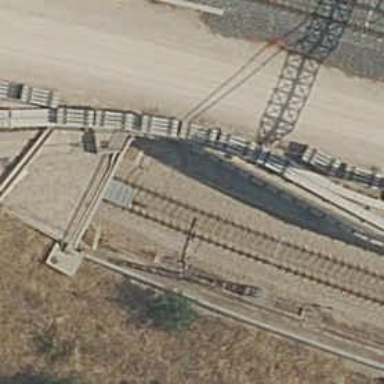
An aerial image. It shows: Railway tunnel with overhead electrified contact lines.